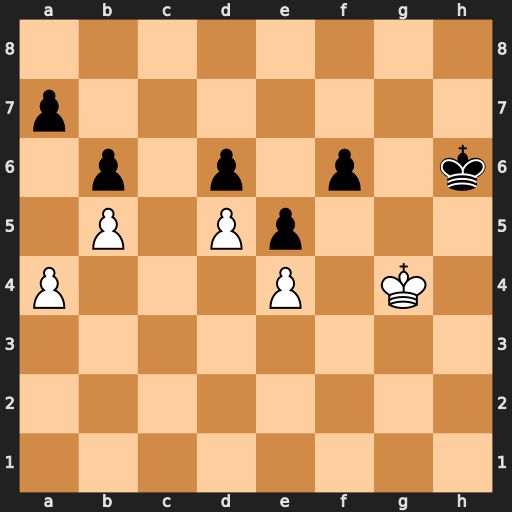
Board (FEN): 8/p7/1p1p1p1k/1P1Pp3/P3P1K1/8/8/8
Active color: w
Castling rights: -
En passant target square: -
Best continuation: Kf5 Kg7 Ke6 f5 exf5 e4 Ke7 Kh7 f6 e3 f7 e2 f8=Q